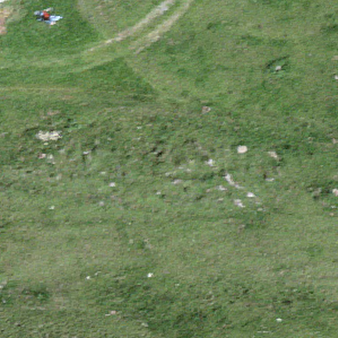
Label: other